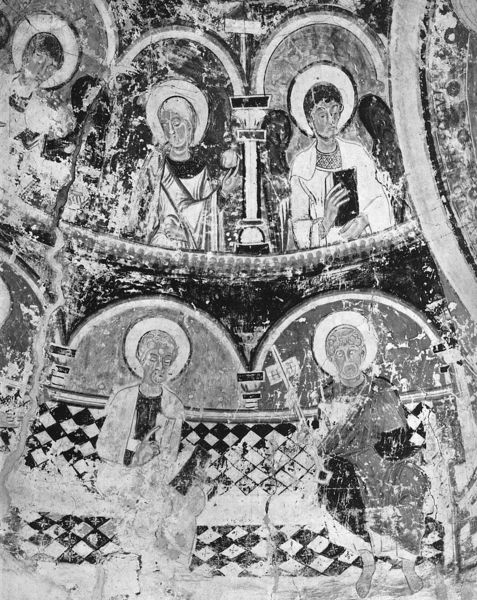
Titel: Wandmalerei aus der Friedhofkapelle in Perschen bei Nabburg
Standort: Nabburg, Perschen, Friedhofkapelle (EU - D - Bayern)
Schlagwörter: weiß, grau, kariert, männer, schwarz, säule, säulen, malerei, bibel, falten, kirche, bogen, wandmalerei, faltenwurf, bögen, buch, schwarz-weiß, gebet, reihen, heiligenschein, heilige, fresko, schlüssel, aachen, heiligenschien, apostel, orthodoxe kirche, dekengemäldes